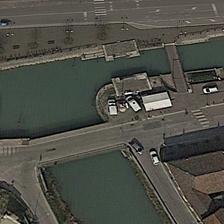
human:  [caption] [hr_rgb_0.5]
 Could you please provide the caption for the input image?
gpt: the low bridge is across the stretch of saddle shaped river .

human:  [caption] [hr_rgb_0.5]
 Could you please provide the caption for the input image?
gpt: three parts of land with roads alonside the banks is connected by a wide bridge and a narrow one .

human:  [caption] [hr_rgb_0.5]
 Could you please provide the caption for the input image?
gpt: at the confluence of two river along which we can see roads  two bridges go over the rivers respectively .

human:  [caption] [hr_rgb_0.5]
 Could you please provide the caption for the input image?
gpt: the bridge crosses two high ways on on the water .

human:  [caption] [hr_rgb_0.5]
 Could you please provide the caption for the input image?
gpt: a building and several cars are near a river with branches and two small bridges .